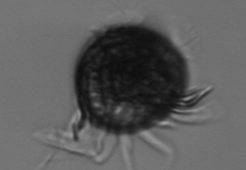
Label: Pelagostrobilidium